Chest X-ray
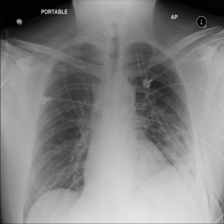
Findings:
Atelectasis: negative
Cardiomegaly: negative
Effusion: negative
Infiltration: negative
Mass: negative
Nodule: negative
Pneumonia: negative
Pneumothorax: negative
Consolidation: negative
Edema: negative
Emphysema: negative
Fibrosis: negative
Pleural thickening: negative
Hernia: negative